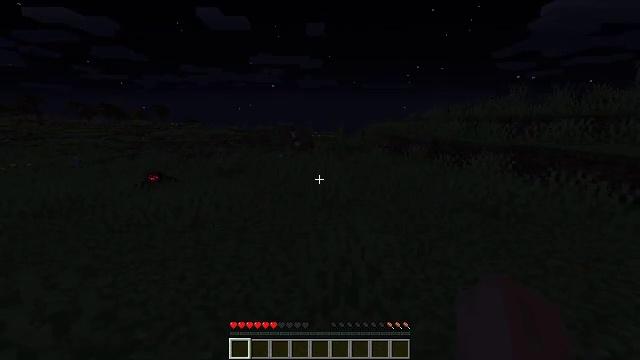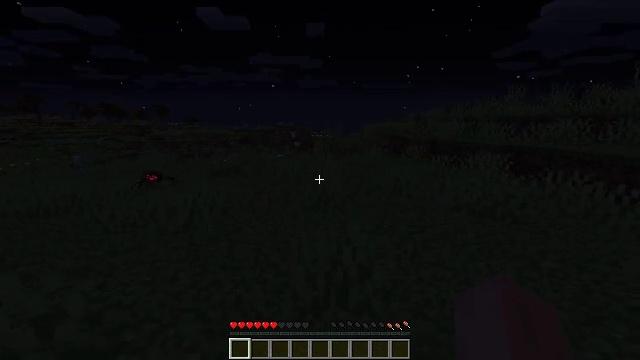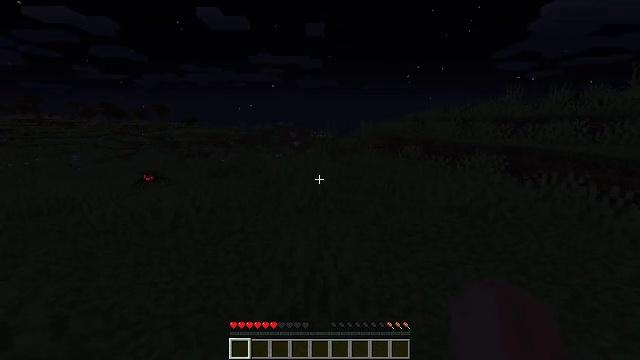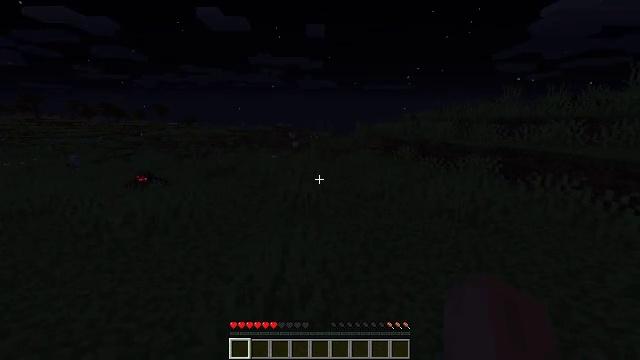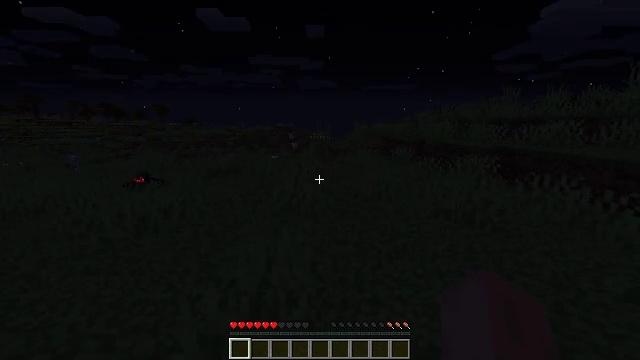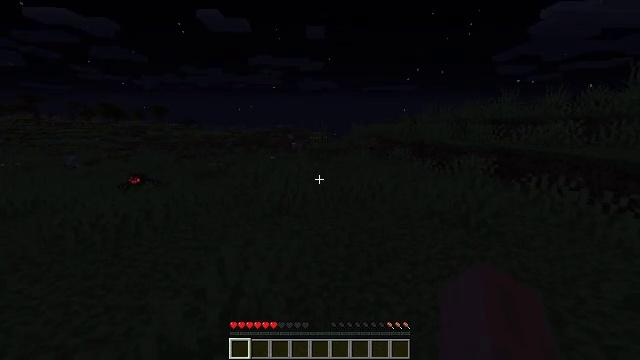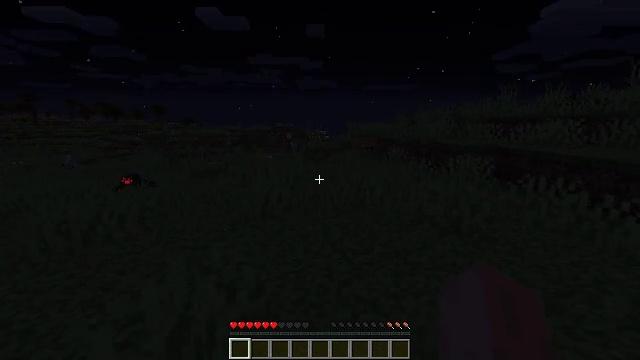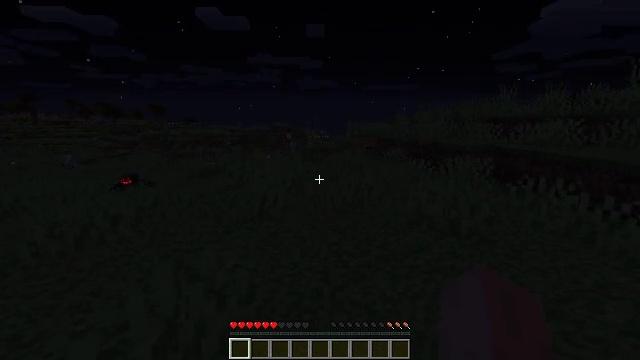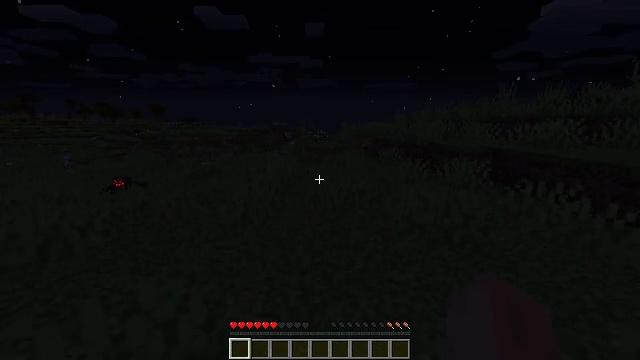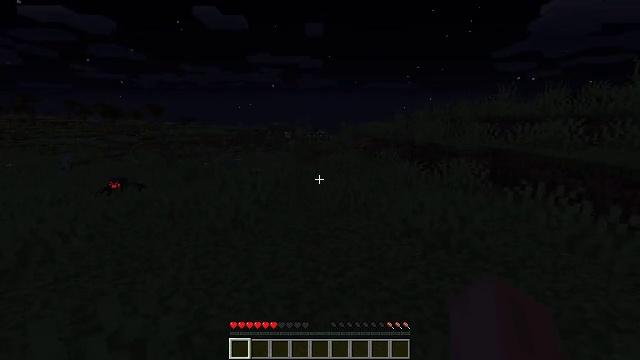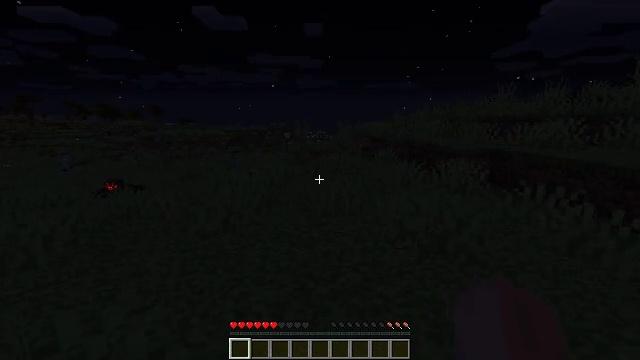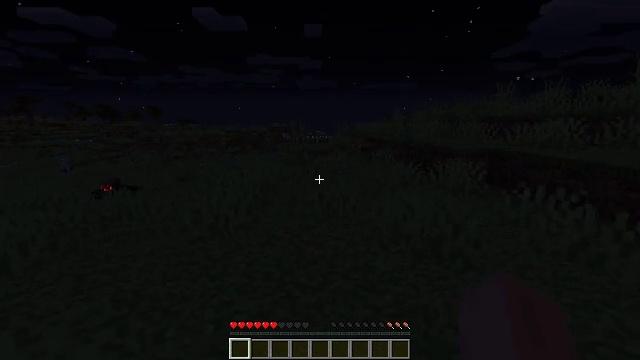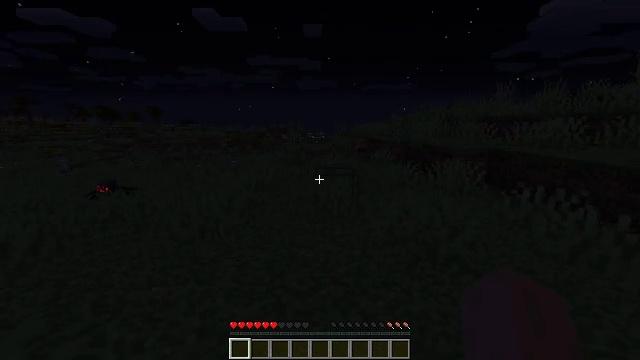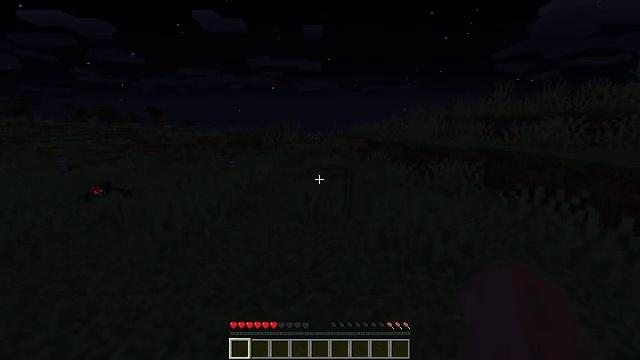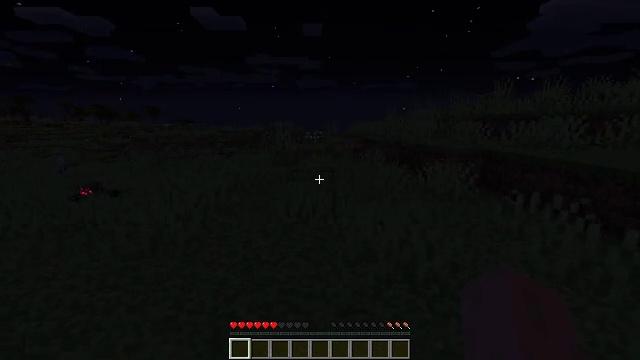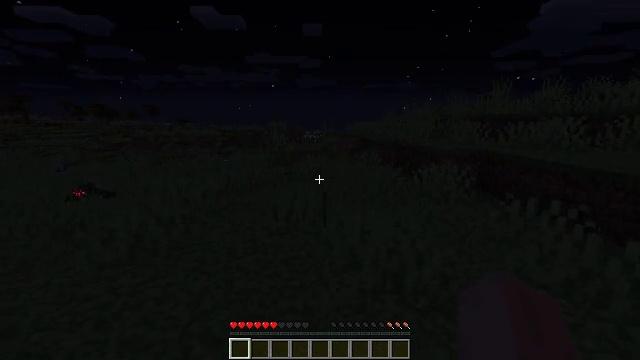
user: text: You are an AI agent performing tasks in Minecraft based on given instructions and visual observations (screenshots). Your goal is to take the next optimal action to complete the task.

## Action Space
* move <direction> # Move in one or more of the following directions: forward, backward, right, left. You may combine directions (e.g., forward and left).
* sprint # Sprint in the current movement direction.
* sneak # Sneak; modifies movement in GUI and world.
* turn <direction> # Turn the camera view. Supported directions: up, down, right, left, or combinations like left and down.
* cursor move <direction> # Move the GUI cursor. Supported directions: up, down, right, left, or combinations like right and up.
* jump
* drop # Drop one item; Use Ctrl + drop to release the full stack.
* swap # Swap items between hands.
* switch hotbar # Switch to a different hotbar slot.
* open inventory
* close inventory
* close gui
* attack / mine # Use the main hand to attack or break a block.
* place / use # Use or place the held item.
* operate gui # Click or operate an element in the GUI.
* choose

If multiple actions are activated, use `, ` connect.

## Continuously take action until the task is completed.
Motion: motion action
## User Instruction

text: Mine grass block from the ground.
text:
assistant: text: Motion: move forward and move right
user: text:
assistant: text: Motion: move forward and move right
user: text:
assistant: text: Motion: move forward and move right
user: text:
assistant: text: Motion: move forward and move right
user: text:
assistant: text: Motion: move forward and move right
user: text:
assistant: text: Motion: move forward and move right
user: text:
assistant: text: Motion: move forward and move right
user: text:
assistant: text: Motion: move forward and move right
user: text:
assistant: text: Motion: move forward and move right
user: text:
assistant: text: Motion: move forward and move right
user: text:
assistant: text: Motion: move forward and move right
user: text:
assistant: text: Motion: move forward and move right
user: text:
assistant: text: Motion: move forward and move right
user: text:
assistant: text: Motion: move forward and move right
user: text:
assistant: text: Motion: move forward and move right
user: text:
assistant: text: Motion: move forward and move right
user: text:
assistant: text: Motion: move forward and move right
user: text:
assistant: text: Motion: move forward and move right
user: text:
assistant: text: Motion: move forward and move right
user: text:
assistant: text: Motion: move forward and move right
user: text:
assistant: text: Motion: move forward and move right
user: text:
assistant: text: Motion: move forward and move right
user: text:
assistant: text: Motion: move forward and move right
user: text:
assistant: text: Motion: move forward
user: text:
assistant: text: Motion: move forward
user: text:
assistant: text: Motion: move forward, turn right
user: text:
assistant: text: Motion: move forward, turn right
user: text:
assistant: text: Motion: move forward
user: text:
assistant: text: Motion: move forward
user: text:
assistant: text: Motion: move forward